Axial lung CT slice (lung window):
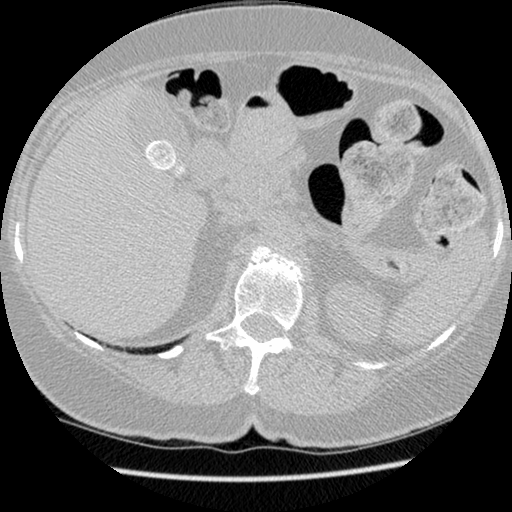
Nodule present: no